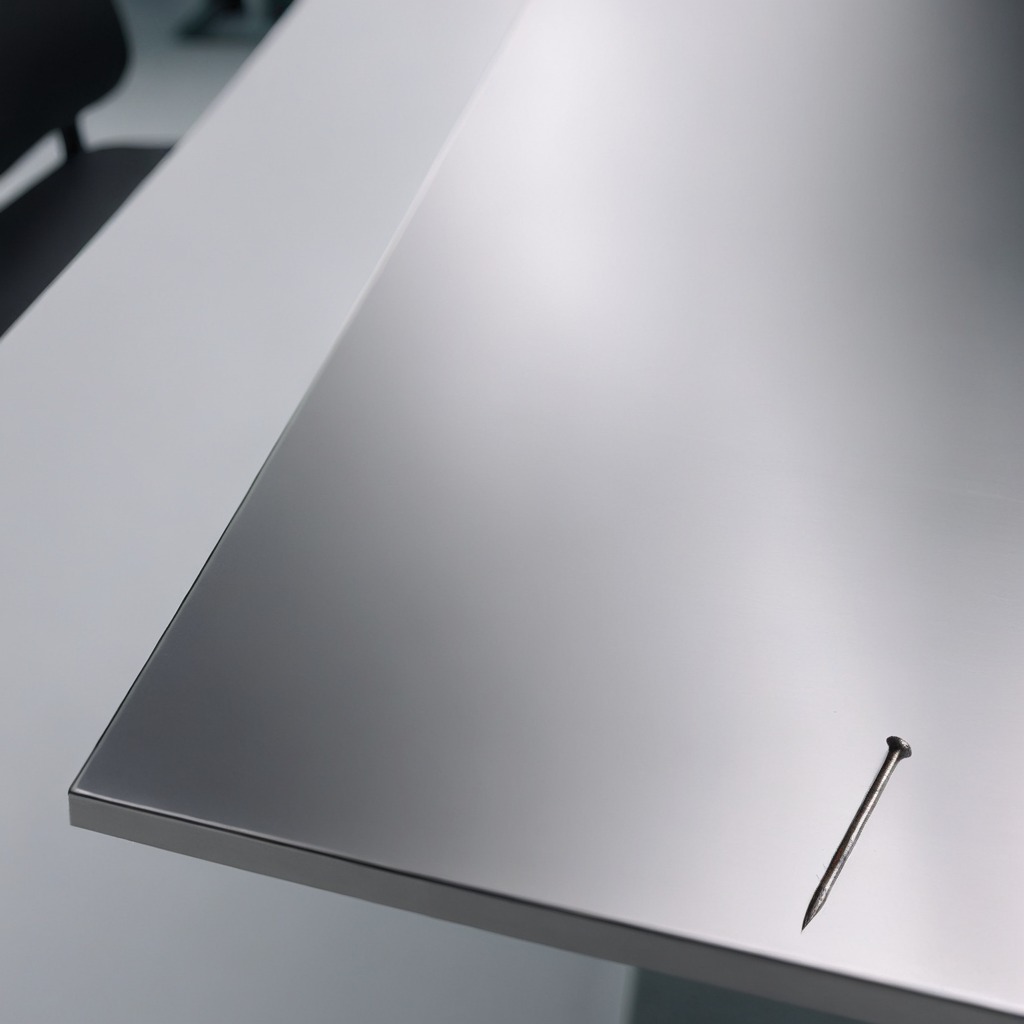
An iron nail is lying on the stainless steel table.